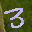
Label: 3